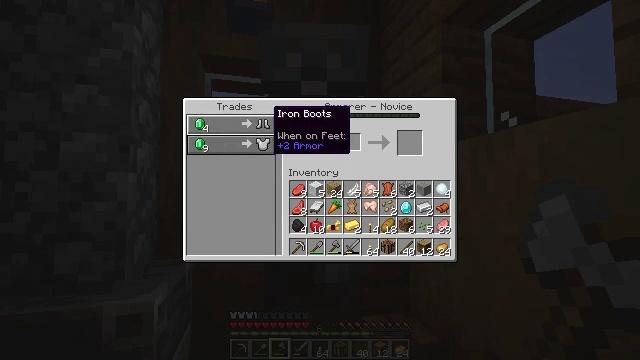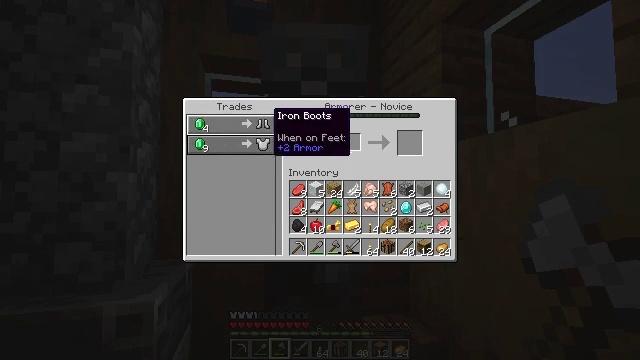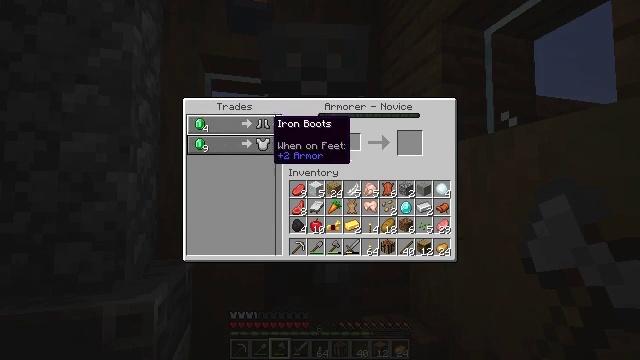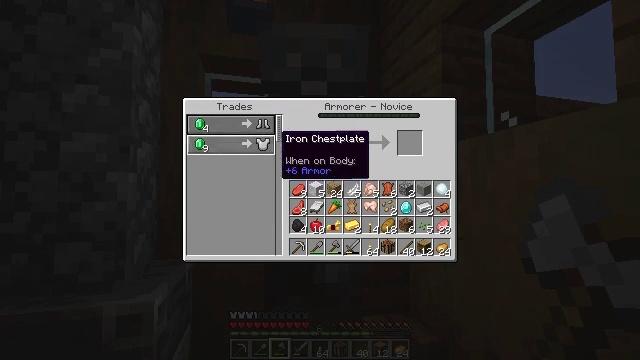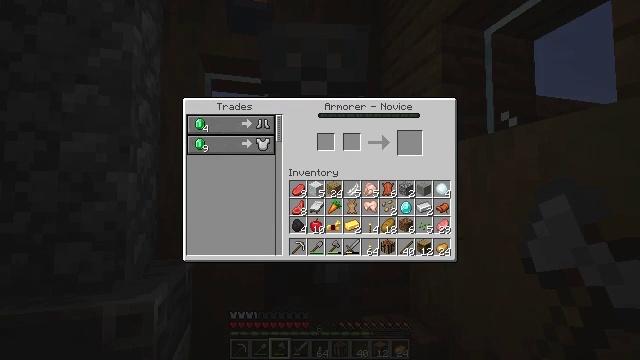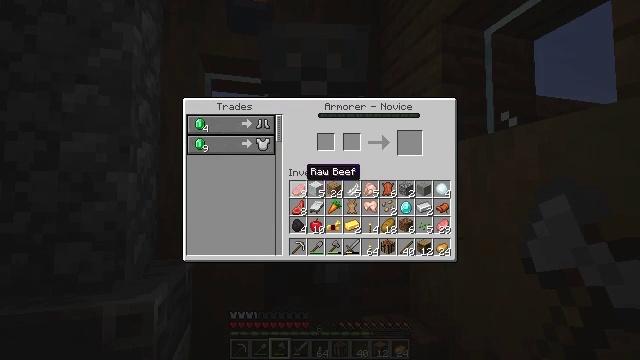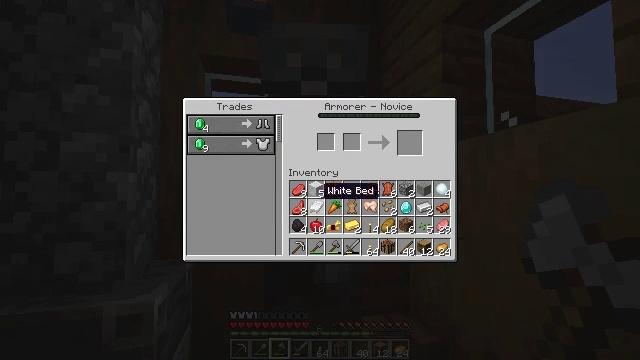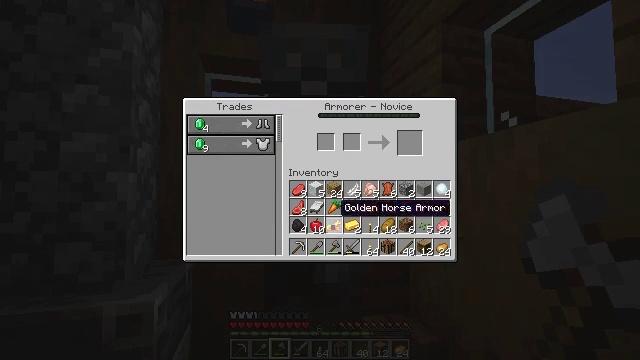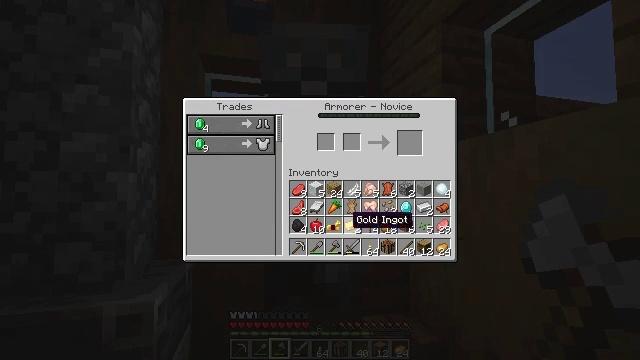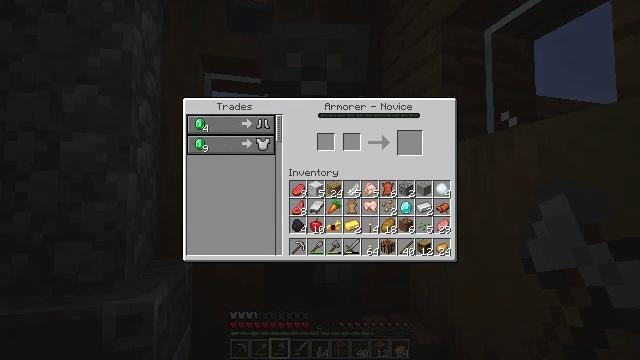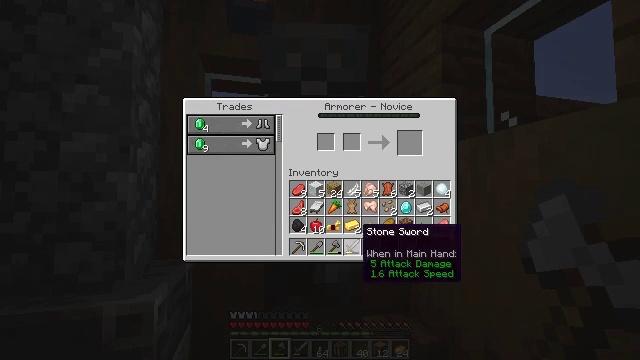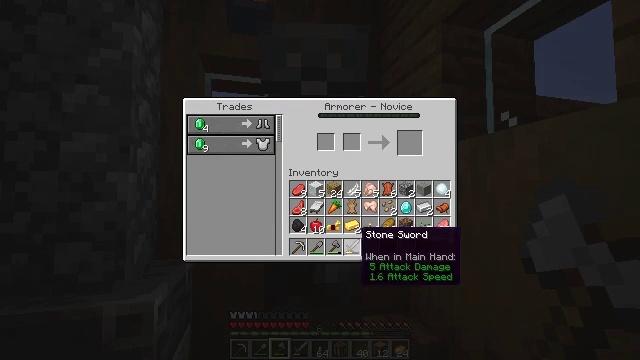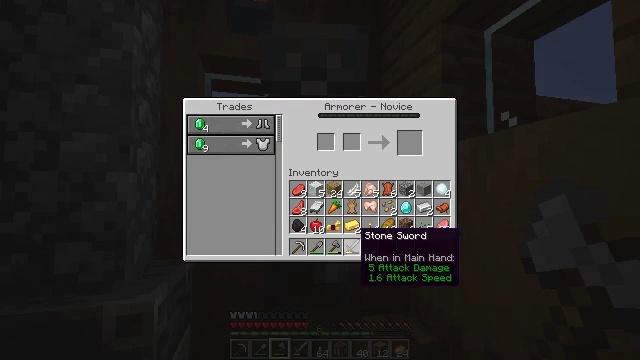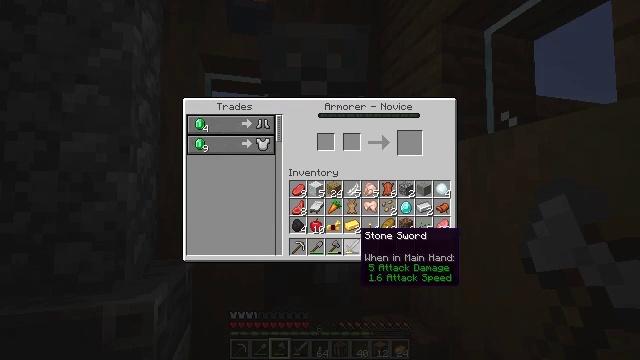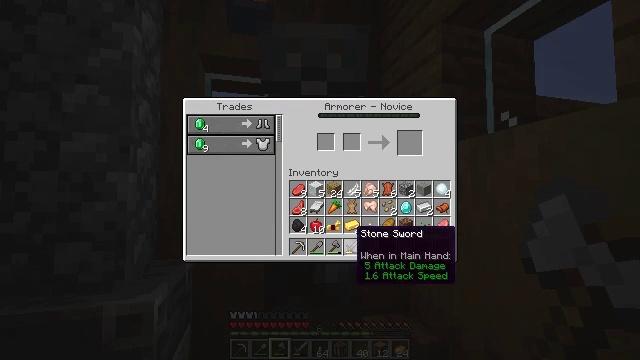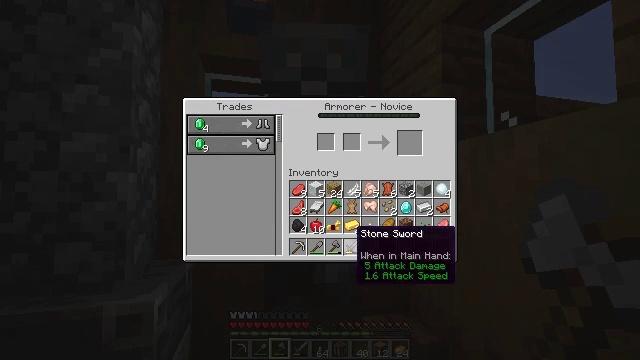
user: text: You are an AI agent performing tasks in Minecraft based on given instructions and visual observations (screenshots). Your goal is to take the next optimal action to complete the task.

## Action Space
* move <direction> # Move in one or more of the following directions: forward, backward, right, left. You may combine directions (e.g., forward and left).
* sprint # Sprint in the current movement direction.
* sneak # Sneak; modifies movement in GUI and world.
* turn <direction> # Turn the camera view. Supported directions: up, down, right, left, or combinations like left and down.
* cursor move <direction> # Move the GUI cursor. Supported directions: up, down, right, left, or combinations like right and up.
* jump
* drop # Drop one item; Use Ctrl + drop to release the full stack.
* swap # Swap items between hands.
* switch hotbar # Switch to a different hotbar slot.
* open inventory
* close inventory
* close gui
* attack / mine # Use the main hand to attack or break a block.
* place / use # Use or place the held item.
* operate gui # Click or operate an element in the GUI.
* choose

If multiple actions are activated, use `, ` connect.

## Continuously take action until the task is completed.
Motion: motion action
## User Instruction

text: Destroy the spruce leaves to get sticks and saplings.
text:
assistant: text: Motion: no_op
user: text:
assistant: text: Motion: cursor move down
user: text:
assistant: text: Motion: cursor move right and down
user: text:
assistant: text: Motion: cursor move right and down
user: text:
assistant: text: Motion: cursor move right and down
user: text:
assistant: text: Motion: cursor move right and down
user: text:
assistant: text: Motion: cursor move right and down
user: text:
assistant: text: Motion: cursor move right and down
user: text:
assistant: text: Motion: cursor move right and down
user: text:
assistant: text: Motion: no_op
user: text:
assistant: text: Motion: no_op
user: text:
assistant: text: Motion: no_op
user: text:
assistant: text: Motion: no_op
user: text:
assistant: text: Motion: no_op
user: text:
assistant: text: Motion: no_op
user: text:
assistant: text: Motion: no_op
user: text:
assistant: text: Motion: no_op
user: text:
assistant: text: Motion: cursor move right
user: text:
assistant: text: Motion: cursor move right and down
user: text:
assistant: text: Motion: cursor move right
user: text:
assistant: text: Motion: cursor move right
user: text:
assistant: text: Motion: cursor move right
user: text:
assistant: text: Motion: cursor move right
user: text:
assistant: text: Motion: cursor move right
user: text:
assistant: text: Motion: no_op
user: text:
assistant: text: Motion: no_op
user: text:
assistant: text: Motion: no_op
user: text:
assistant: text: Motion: no_op
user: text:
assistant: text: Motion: no_op
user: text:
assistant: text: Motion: no_op